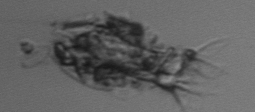
Label: Tintinnidium_mucicola